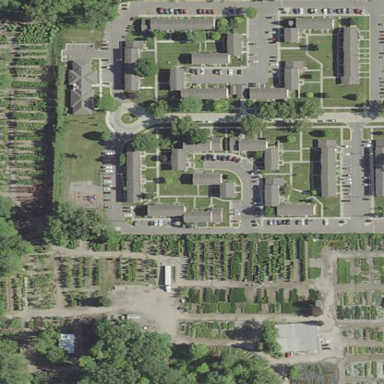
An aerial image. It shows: Plant nursery.